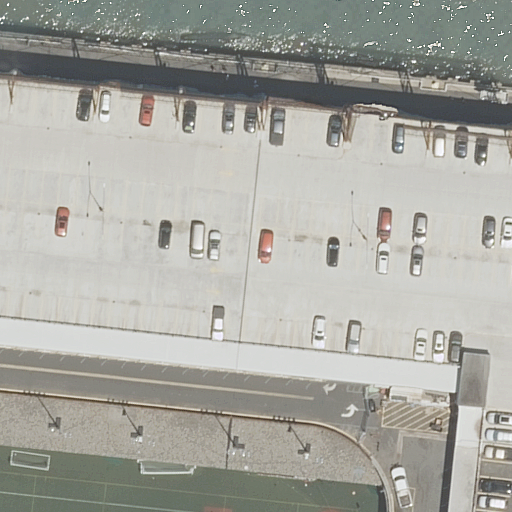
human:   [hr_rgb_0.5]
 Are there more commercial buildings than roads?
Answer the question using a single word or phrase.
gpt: no

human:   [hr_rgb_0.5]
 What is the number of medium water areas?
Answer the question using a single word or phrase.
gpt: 0

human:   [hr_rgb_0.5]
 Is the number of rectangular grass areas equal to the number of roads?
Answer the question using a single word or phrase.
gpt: yes

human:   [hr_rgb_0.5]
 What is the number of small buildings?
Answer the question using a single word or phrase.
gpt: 1

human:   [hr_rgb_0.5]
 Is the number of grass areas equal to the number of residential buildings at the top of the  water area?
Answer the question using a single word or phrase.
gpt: yes

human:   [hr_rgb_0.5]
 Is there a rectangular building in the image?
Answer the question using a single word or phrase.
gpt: yes

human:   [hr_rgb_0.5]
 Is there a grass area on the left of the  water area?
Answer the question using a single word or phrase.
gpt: no

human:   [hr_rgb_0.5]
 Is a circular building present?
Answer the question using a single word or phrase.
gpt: no

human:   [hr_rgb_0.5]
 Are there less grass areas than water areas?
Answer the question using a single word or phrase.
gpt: no

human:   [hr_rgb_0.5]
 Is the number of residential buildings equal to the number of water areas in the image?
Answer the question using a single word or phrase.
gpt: yes

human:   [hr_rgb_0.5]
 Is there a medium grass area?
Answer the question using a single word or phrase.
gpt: no

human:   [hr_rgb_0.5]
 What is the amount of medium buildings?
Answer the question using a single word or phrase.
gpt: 0

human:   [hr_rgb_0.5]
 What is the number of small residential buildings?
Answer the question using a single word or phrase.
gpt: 1

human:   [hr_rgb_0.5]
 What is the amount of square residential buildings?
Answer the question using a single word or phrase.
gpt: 0

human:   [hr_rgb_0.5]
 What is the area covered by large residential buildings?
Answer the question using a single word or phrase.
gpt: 0m2

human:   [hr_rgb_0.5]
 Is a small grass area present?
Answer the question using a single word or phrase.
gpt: no

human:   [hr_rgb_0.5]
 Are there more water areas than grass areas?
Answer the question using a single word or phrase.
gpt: no

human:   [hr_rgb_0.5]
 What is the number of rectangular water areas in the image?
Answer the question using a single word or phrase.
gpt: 1

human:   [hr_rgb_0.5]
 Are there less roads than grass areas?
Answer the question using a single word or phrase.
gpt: no

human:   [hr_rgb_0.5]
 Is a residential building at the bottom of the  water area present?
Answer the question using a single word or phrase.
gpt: no

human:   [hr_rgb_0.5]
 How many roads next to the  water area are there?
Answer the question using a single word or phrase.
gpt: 1

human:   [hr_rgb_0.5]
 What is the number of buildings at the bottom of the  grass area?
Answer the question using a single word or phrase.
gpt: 0

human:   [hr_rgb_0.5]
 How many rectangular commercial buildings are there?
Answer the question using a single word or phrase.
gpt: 0

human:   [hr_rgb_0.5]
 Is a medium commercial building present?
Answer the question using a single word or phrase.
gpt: no

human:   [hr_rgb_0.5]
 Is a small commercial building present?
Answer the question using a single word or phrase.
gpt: no

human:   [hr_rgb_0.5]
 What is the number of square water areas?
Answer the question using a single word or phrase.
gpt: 0

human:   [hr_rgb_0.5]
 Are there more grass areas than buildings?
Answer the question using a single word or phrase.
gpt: no

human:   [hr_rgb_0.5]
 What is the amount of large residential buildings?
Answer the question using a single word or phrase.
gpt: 0

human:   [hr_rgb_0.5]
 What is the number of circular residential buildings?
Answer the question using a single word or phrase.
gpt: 0

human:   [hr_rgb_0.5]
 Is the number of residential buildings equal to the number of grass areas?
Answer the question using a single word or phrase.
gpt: yes

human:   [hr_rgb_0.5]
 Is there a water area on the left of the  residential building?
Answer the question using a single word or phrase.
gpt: no

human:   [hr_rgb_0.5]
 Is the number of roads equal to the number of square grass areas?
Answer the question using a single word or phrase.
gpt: no

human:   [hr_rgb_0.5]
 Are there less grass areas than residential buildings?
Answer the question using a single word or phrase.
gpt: no

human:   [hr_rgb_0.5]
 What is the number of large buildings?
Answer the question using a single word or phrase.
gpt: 0

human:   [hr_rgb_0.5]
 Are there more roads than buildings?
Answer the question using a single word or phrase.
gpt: no

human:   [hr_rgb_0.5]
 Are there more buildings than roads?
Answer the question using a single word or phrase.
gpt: no